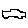
Label: car